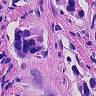
Metastatic tissue present: yes